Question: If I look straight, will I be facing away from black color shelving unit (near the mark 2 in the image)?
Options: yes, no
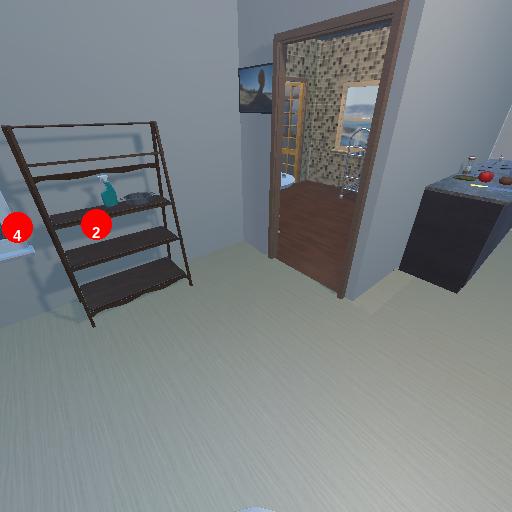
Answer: yes